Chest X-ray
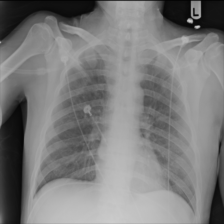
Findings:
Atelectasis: negative
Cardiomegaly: negative
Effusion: negative
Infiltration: negative
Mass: negative
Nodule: negative
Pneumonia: negative
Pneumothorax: negative
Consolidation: negative
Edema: negative
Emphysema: negative
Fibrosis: negative
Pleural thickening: negative
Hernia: negative